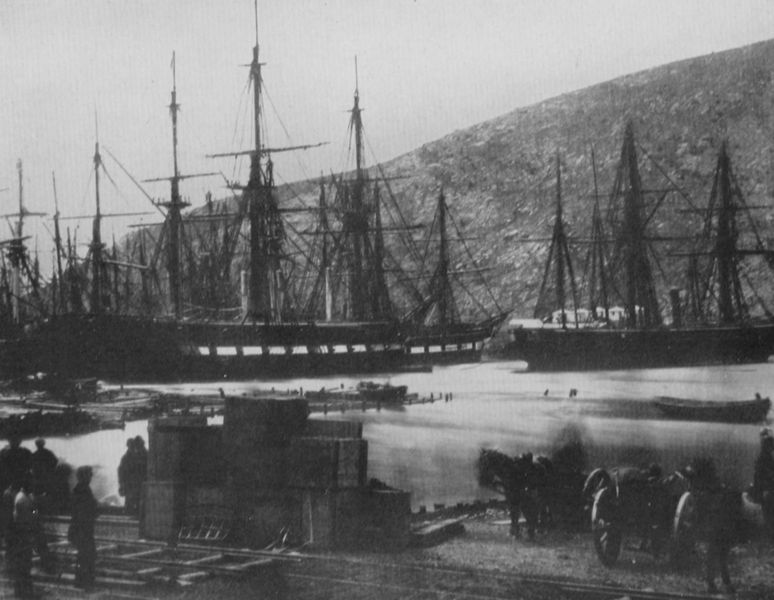
Titel: Das Hafen von Balaclava
Künstler: Roger Fenton
Standort: USA
Institution: Sammlung Gernsheim
Schlagwörter: berg, himmel, mann, meer, wasser, weiß, fluss, menschen, see, ufer, braun, grau, holz, männer, schwarz, eis, schnee, wiese, alt, erde, hügel, personen, anhöhe, boot, boote, kahn, karren, pferd, pferde, räder, küste, schiff, schiffe, segel, segelboot, segelschiffe, liegen, kisten, mast, segelschiff, berge, hang, dunst, nebel, kahl, kutsche, kutschen, laden, speichen, arbeiter, beladen, hafen, karre, ladung, rad, wagen, wagenrad, anleger, kai, masten, quai, pier, seemänner, steg, tau, wasse, bucht, segelboote, takelage, taue, unscharf, segler, foto, fotografie, photographie, kanone, mole, schwarz-weiß, kiste, photo, reise, schwartz, ankern, gleis, schiene, schienen, kanonen, wagenräder, matrosen, flotte, marine, fotographie, reifen, anlegestelle, lagune, rumpf, ware, fuhrwerk, container, pferdewagen, verschiffung, beiboot, dock, hafenarbeiter, dreimaster, waren, quermasten, brigade, arbiter, kriegsschiffe, takeleage, hafen segelboote masten takelage düster, foot, tansport, boot wasser